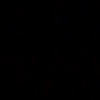
Label: space